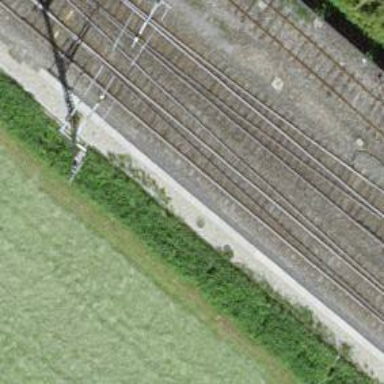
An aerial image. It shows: Railway switch.